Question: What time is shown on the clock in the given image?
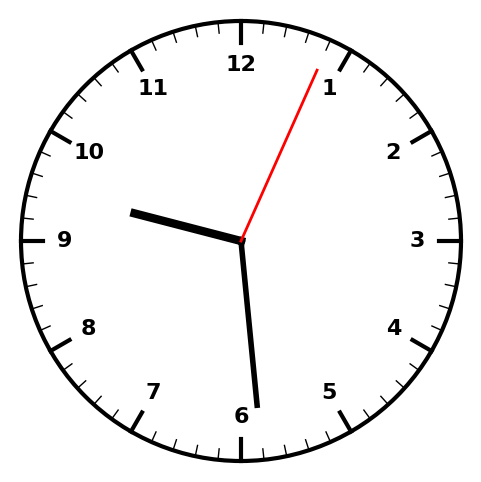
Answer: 09:29:04